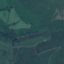
Land use / land cover: Pasture